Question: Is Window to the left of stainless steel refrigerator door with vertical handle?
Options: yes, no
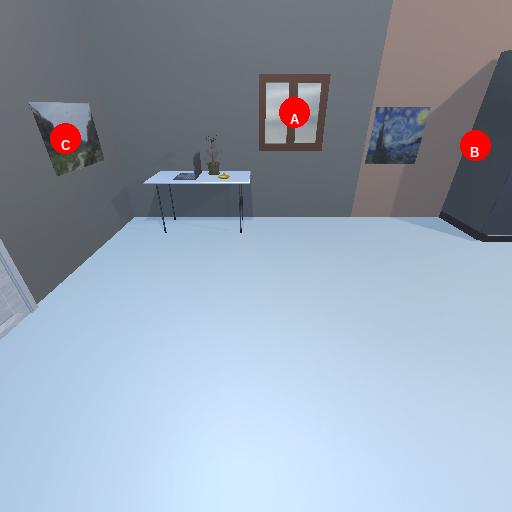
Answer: yes